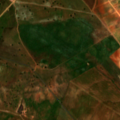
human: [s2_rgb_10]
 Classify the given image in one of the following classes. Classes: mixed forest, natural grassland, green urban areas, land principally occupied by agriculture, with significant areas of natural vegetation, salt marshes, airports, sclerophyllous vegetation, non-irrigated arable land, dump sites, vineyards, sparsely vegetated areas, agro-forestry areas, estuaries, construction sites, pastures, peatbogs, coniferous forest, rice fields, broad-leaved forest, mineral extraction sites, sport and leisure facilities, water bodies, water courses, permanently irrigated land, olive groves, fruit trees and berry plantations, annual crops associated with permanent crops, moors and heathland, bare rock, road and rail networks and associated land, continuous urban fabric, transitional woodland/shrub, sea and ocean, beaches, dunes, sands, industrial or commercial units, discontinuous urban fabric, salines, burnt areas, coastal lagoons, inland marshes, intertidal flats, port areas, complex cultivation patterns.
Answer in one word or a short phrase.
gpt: continuous urban fabric